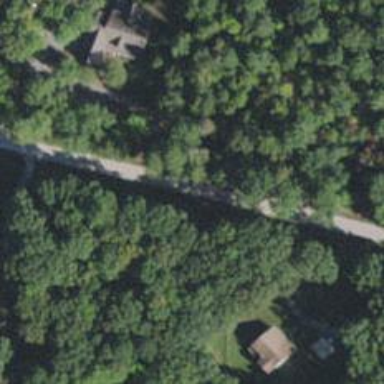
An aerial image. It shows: Residential road.